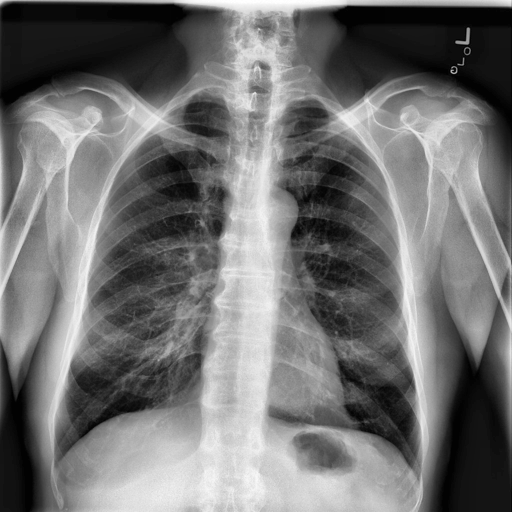
Finding: NORMAL